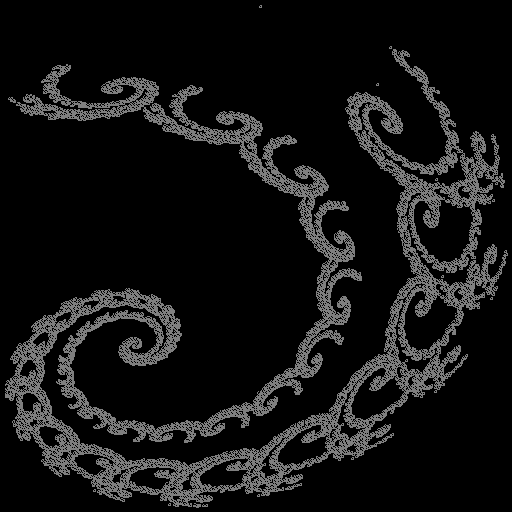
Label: spiral